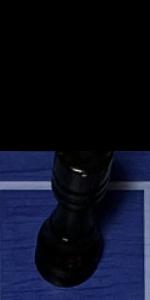
Label: Rook_Black